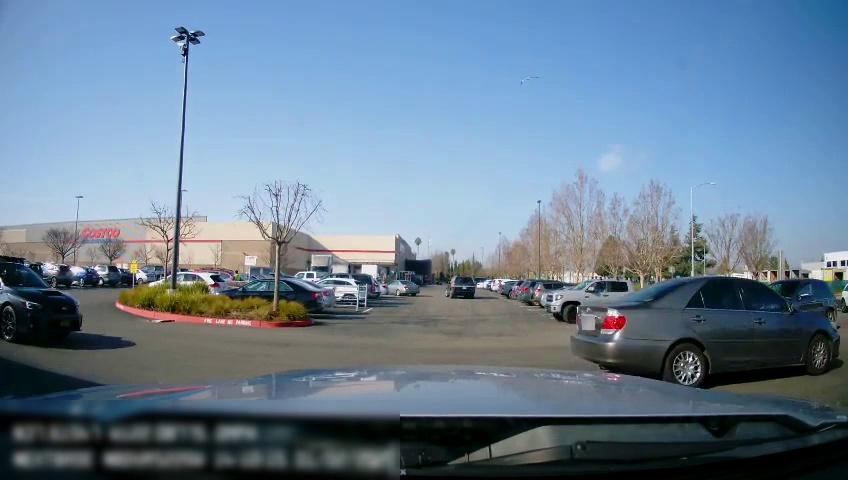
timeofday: Day
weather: Sunny
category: Drivable Space
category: Vehicles | Car
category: Vehicles | Car
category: Vehicles | SUV
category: Vehicles | SUV
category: Vehicles | SUV
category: Vehicles | Truck
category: Vehicles | SUV
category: Vehicles | SUV
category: Vehicles | SUV
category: Vehicles | SUV
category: Vehicles | SUV
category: Vehicles | Car
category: Vehicles | Car
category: Vehicles | Car
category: Vehicles | Car
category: Vehicles | Car
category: Vehicles | SUV
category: Vehicles | Truck
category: Vehicles | Truck
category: Vehicles | SUV
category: Vehicles | SUV
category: Vehicles | SUV
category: Vehicles | SUV
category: Vehicles | Car
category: Vehicles | Car
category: Vehicles | SUV
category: Traffic | Signs